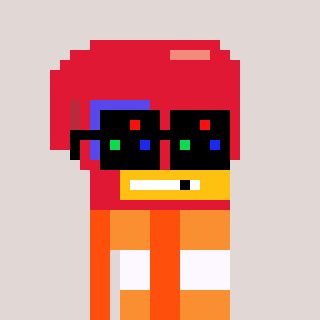
a pixel art character with square black sunglasses, a boxing glove-shaped head and a orange-colored body on a warm background